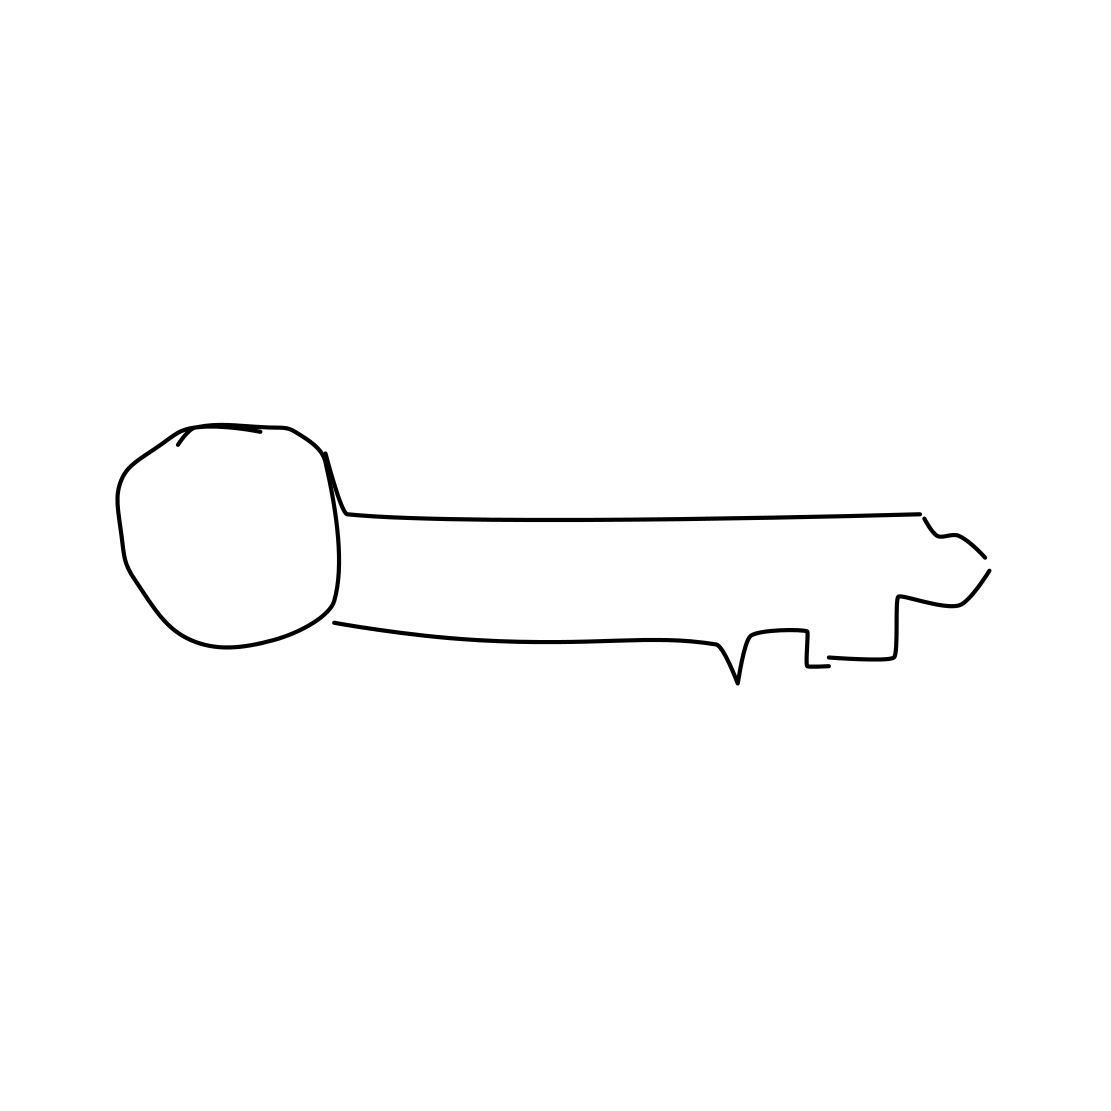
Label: key